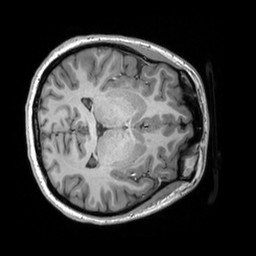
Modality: T1w
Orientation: axial
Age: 19
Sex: female
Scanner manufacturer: siemens
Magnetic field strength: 3 T
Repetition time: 2.53 s
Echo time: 0.00298 s